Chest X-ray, PA view. Patient: 60 years old, sex M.
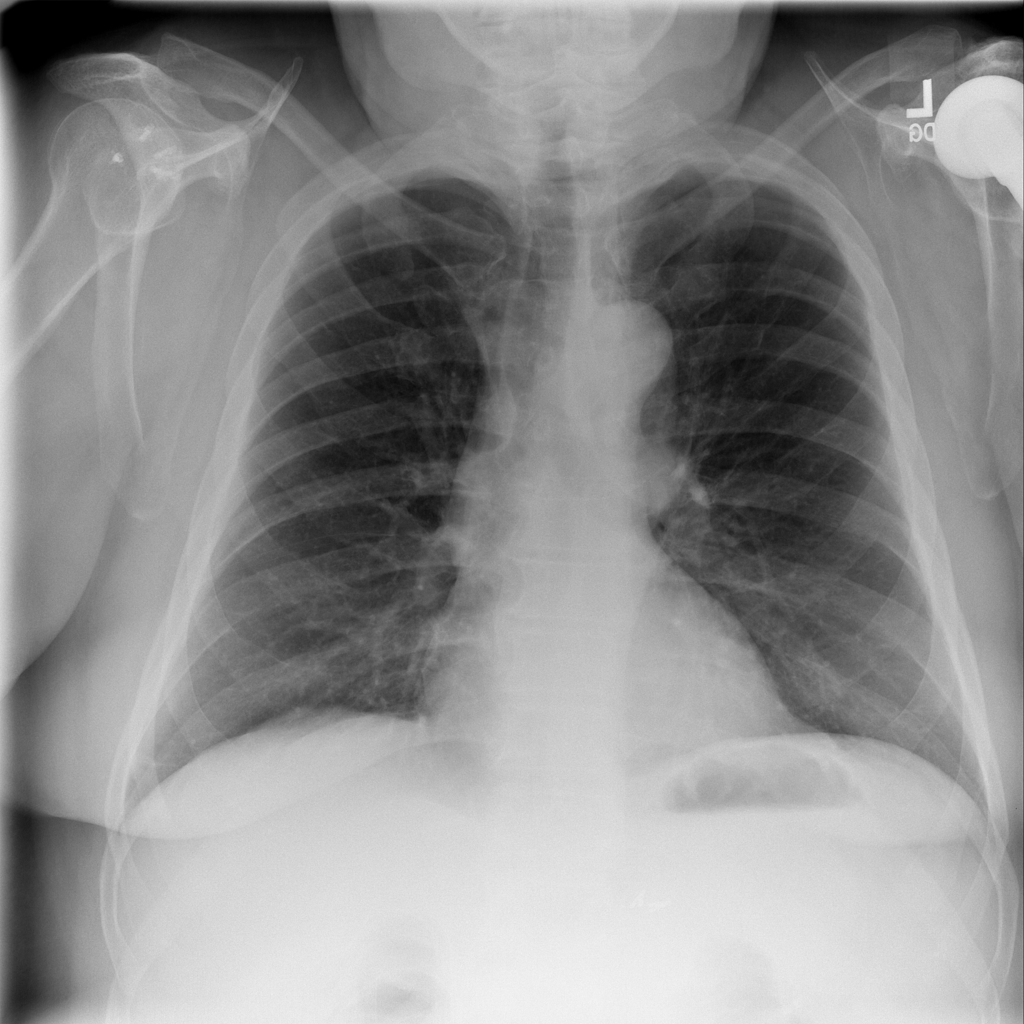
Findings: No Finding